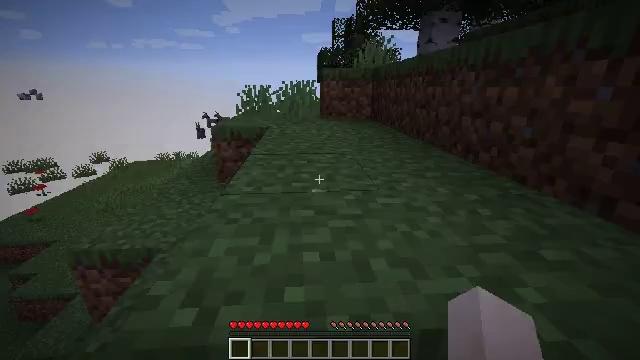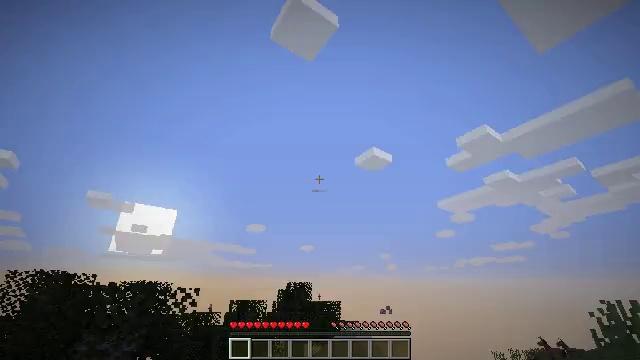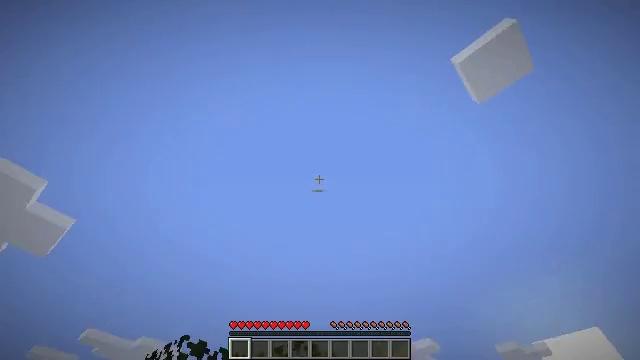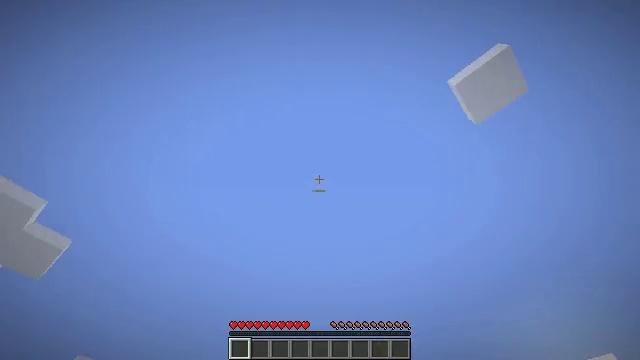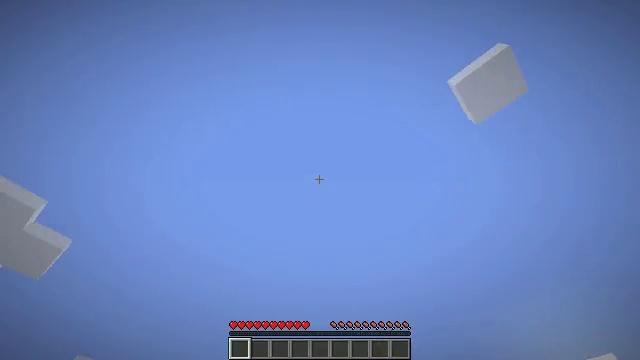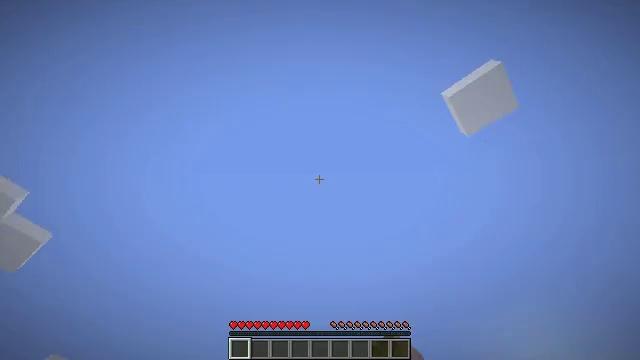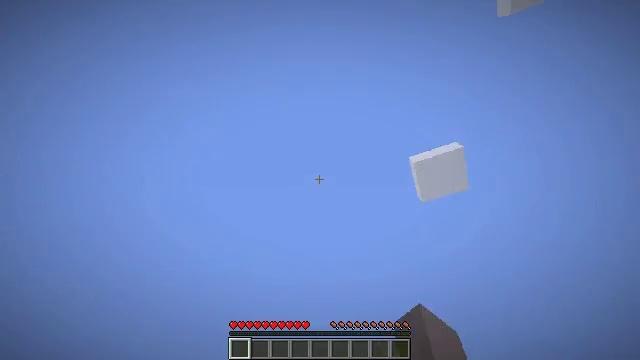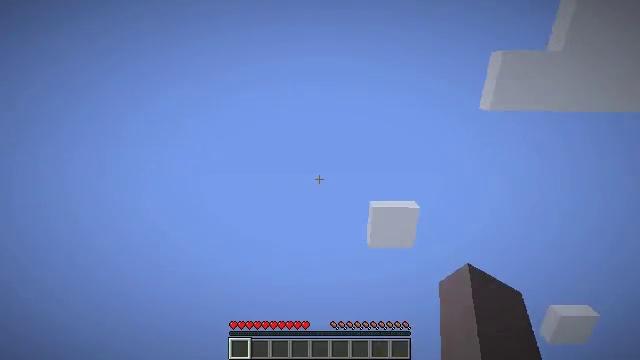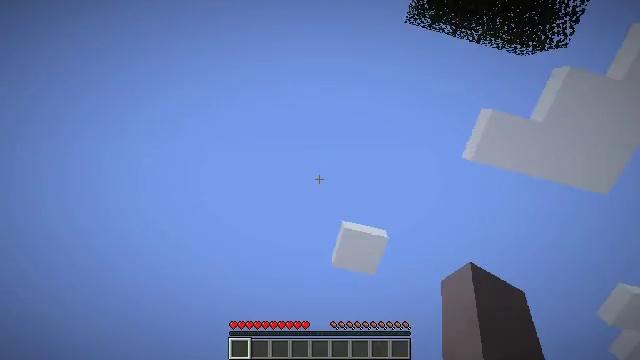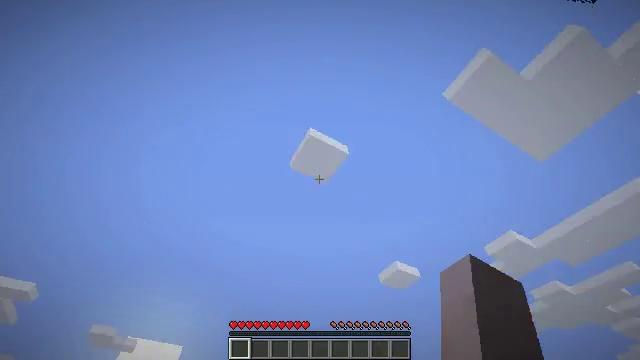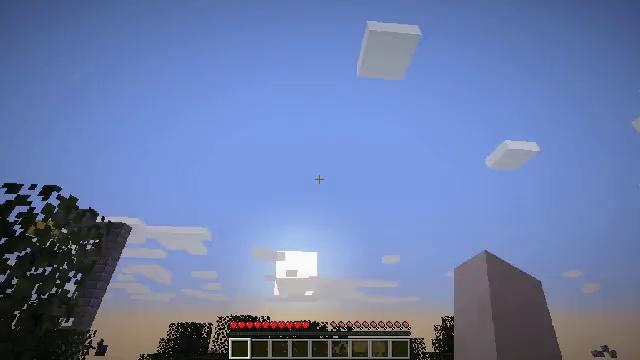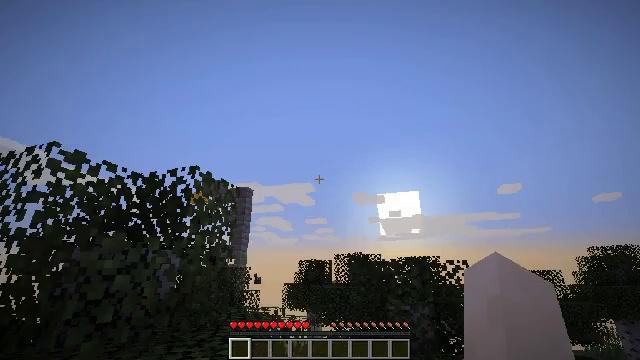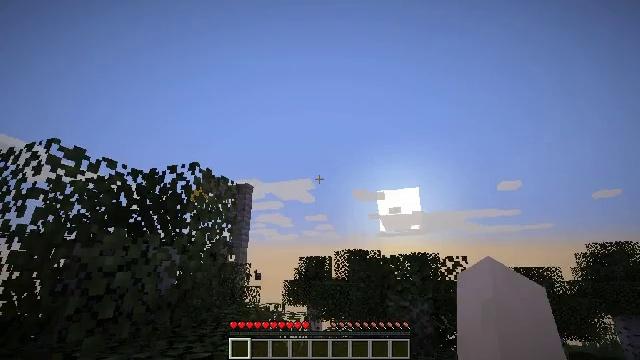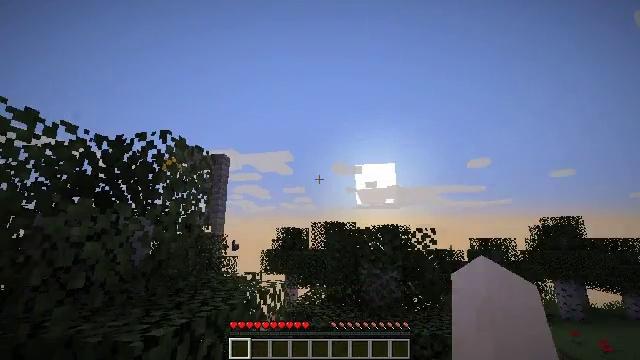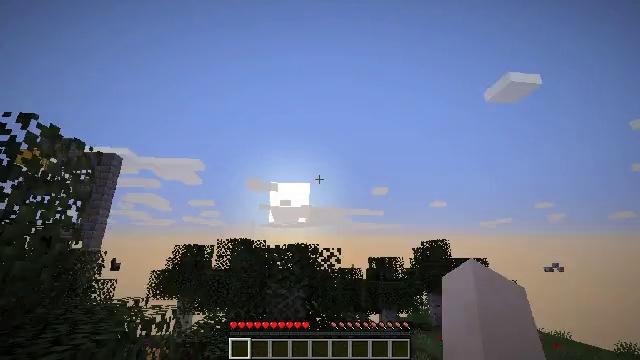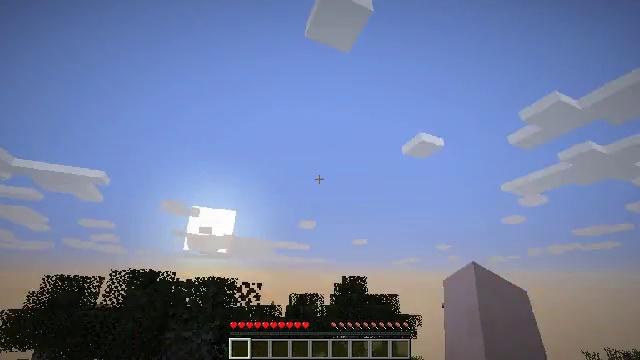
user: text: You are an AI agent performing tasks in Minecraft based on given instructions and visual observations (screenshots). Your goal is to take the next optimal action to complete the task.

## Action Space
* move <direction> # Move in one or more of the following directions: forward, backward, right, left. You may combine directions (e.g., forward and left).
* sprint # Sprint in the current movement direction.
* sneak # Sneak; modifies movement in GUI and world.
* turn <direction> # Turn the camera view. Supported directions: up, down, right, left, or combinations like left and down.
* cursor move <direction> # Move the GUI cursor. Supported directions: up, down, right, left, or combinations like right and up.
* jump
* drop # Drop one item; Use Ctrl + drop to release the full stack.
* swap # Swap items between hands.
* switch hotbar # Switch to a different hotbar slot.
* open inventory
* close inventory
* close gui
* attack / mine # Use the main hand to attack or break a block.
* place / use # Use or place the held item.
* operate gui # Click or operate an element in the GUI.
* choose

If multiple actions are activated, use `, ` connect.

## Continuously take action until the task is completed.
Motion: motion action
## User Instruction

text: Mine the bee nest.
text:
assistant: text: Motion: no_op
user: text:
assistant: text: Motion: turn left and up
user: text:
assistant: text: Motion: turn up
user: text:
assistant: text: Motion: no_op
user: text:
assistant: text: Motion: turn right
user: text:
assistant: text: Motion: turn right and up
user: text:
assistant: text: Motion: turn right and up
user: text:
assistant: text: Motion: turn right and up
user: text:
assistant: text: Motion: turn right and down
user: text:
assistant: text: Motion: turn left and down
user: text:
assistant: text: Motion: turn left and down
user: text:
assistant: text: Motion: no_op
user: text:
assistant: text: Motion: turn right and down
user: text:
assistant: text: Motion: turn right and up
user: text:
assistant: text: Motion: turn right and up
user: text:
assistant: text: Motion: turn left and up
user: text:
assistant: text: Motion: turn left and down
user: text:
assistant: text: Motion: turn left and down
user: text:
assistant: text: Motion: turn right and down
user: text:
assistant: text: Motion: turn right and down
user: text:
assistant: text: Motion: turn down
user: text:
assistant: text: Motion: no_op
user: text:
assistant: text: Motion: no_op
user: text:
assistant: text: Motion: no_op
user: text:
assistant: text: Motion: no_op
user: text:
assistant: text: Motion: turn up
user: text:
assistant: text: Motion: no_op
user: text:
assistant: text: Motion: turn left and up
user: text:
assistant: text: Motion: no_op
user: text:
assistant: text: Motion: turn left and down